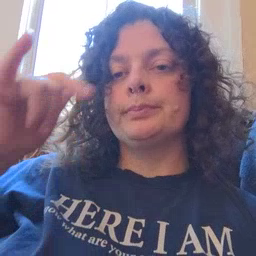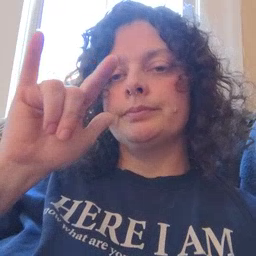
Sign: airplane